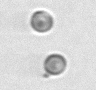
Label: Thalassiosira_sp_aff_mala